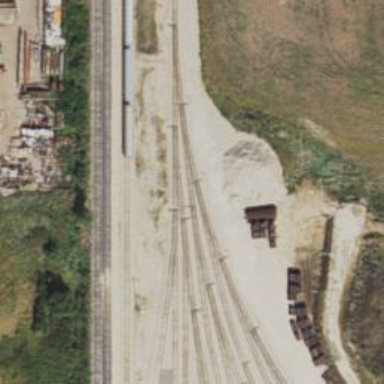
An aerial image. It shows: Rail spur service.